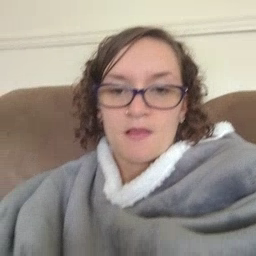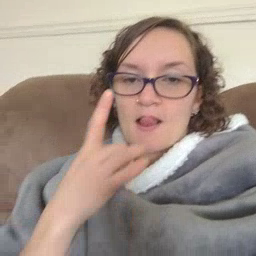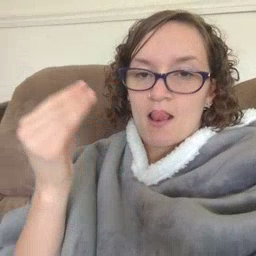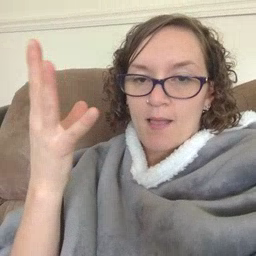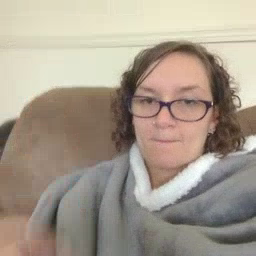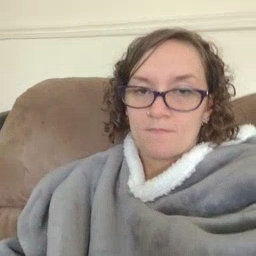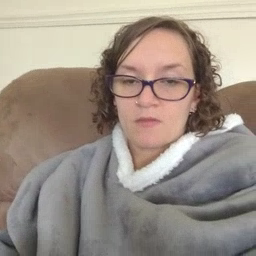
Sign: lamp